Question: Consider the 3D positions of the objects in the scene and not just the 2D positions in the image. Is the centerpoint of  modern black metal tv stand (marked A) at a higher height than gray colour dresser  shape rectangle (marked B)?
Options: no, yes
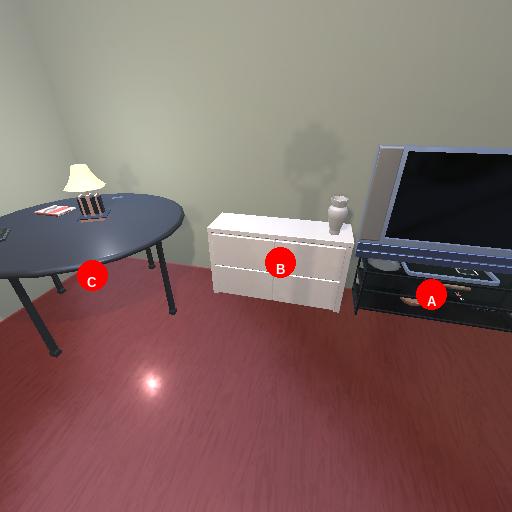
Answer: no